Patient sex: F
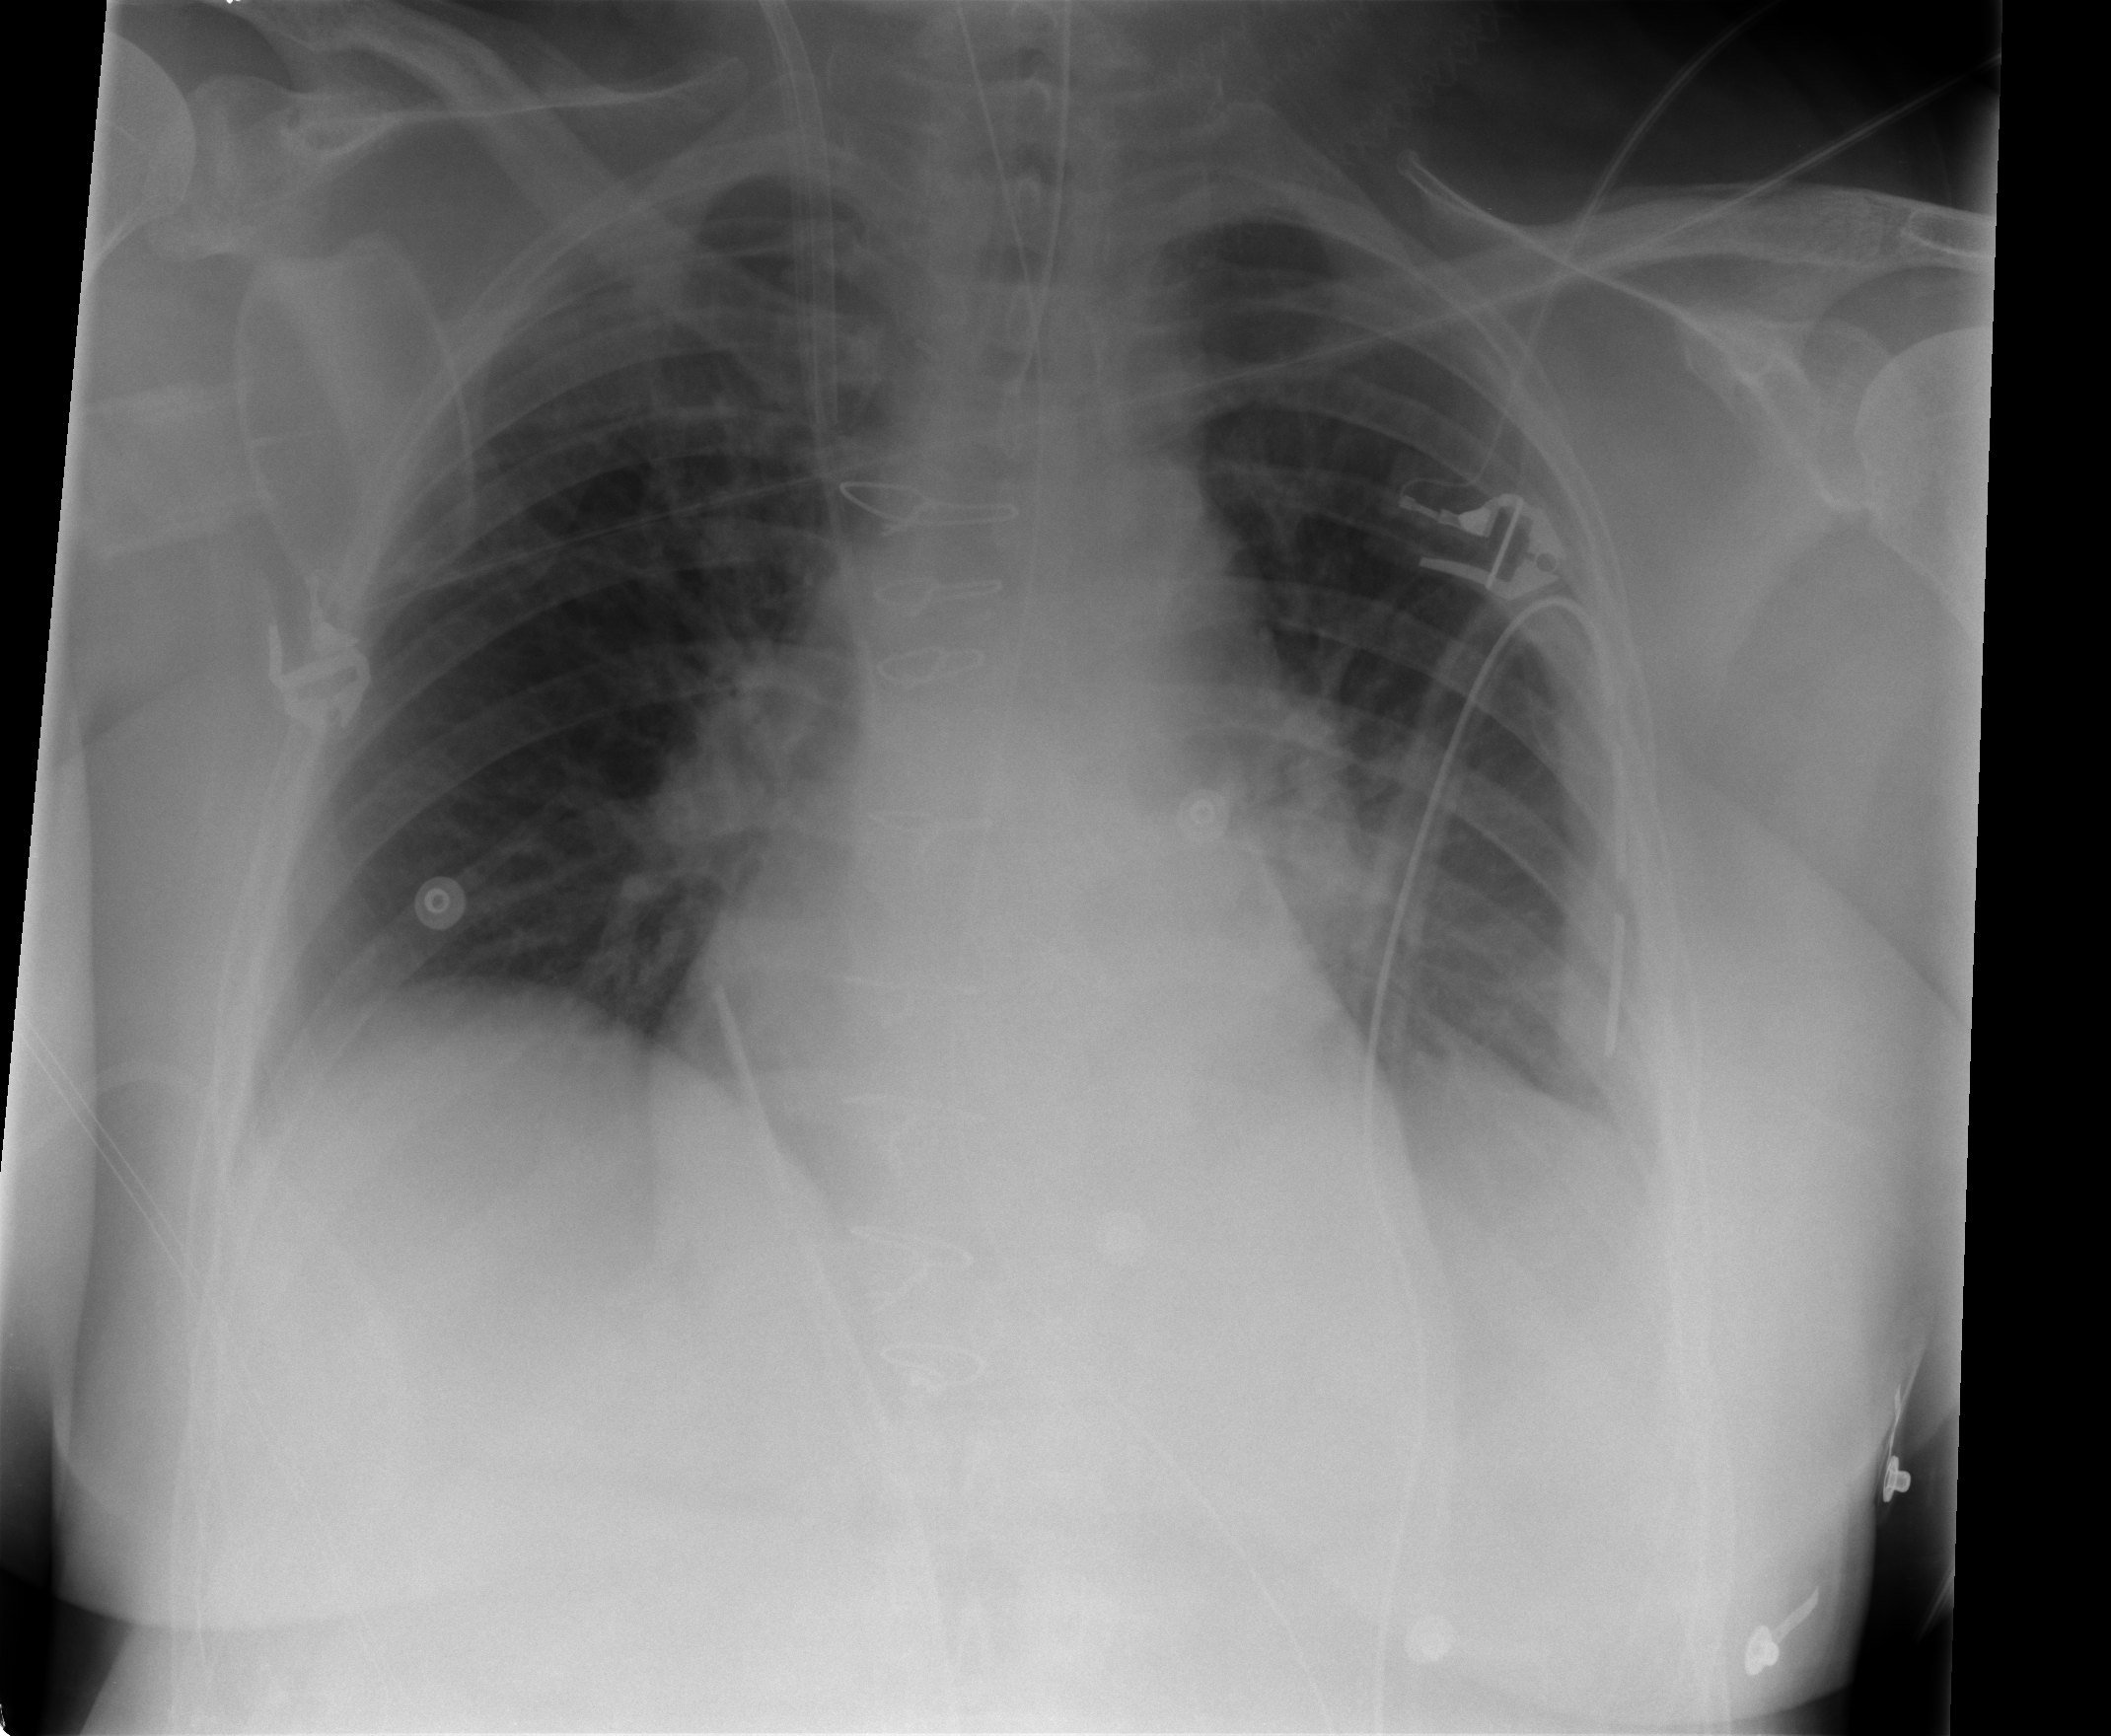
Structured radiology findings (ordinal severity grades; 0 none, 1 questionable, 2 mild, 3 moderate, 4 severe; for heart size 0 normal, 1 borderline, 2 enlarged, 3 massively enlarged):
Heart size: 0
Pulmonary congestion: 1
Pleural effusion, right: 0
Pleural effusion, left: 0
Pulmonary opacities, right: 0
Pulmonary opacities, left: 0
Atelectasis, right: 0
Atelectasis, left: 0